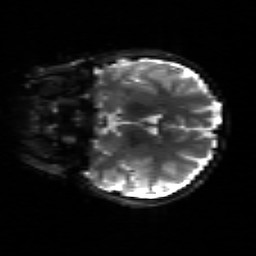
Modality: sbref
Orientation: coronal
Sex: male
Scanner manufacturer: siemens
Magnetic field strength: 3 T
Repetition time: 5 s
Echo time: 0.071 s